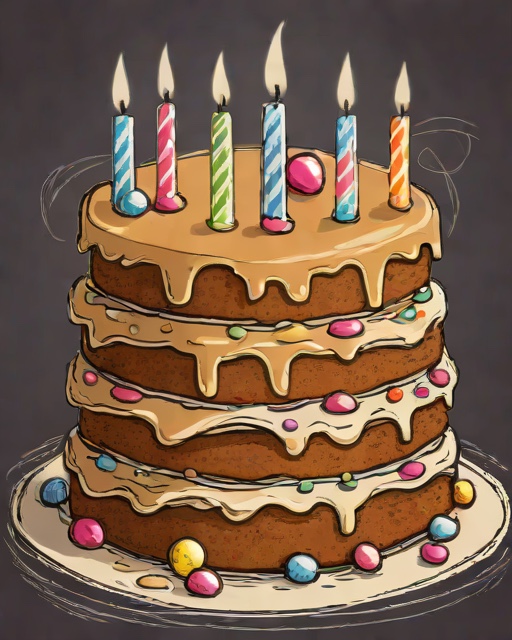
Category: Birthday